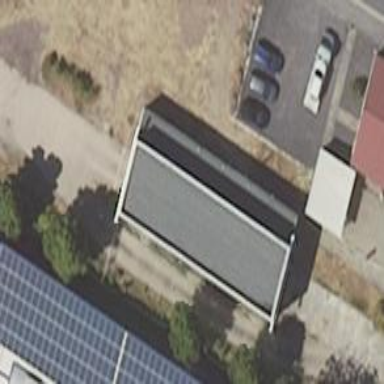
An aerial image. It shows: Car wash facility located inside building.